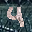
Label: 4